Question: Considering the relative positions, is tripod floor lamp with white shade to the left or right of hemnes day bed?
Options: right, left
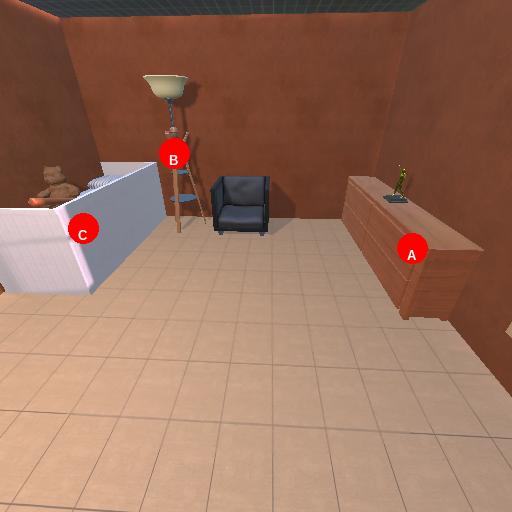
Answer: right